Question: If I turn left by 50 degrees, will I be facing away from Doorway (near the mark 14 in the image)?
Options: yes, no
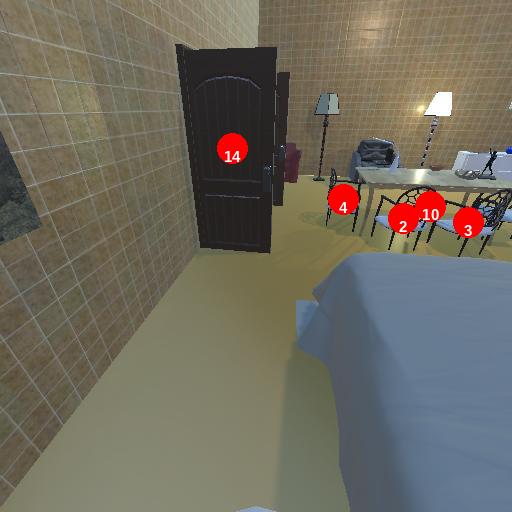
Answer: yes